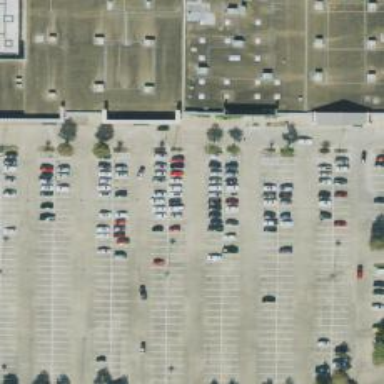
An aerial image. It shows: Parking space.